Breast ultrasound image
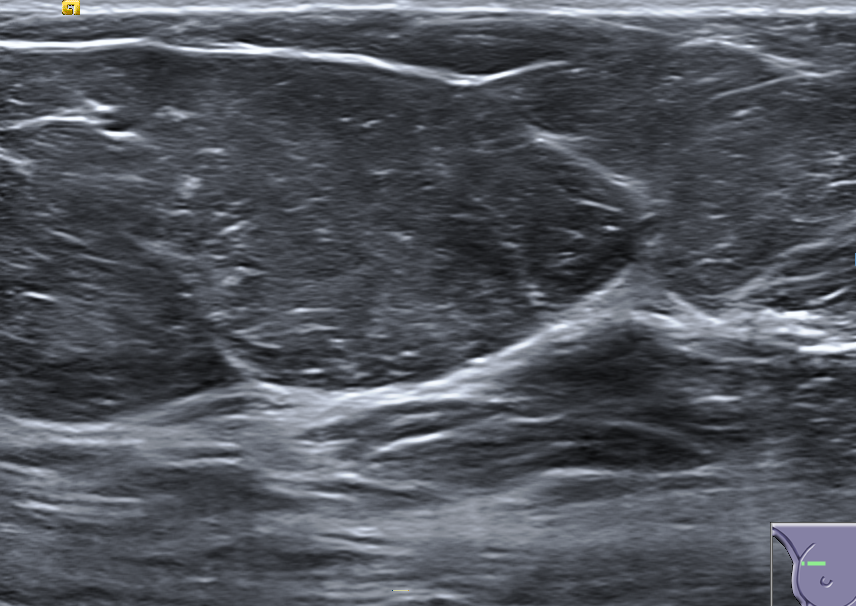
Diagnosis: normal